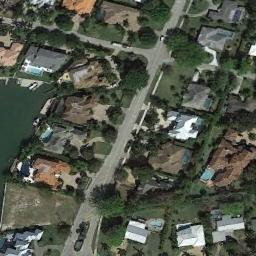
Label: dense_residential